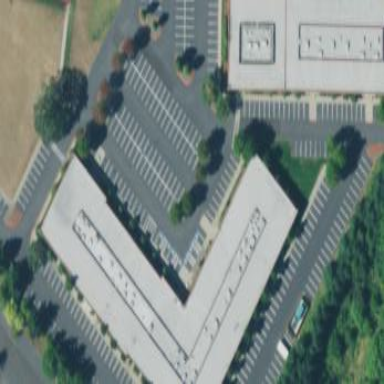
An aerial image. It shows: Commercial building.